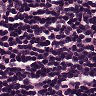
Metastatic tissue present: no